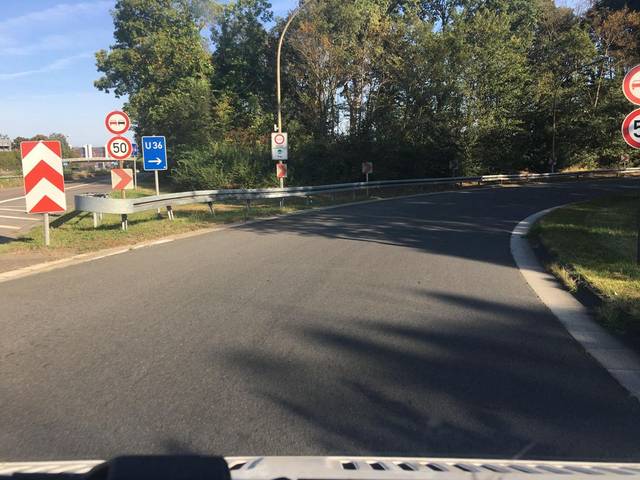
Region: Germany
Coordinates: 50.931, 6.985